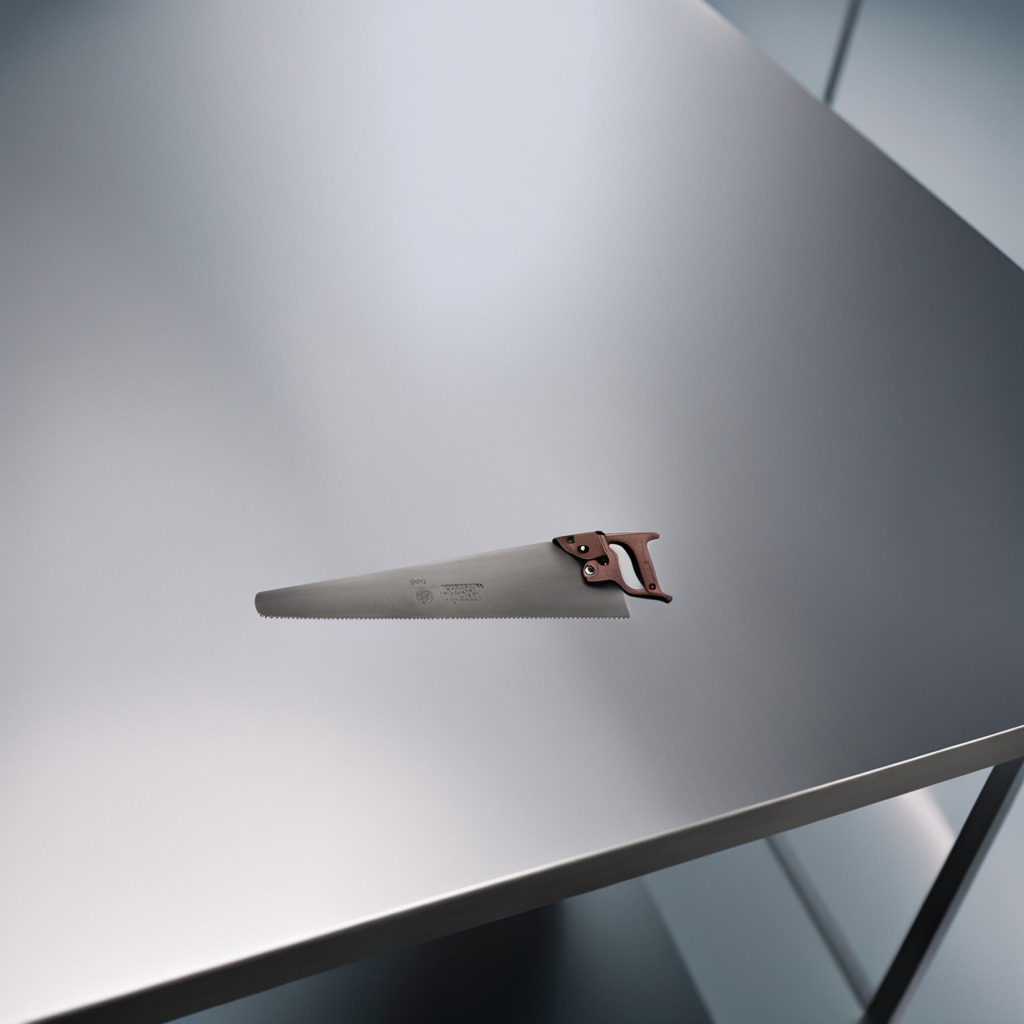
A metal saw lies on a stainless steel table in a high-end prototyping lab.